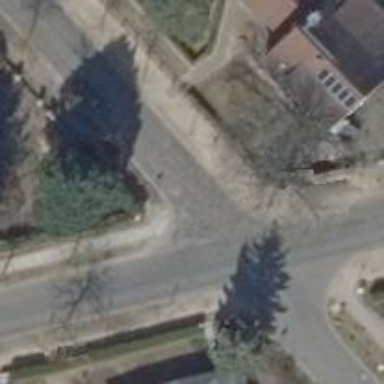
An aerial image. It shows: Residential road with sidewalks on both sides. The sidewalk surface is made of fine gravel.